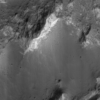
Label: not_dusty